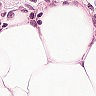
Metastatic tissue present: no